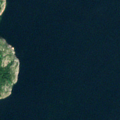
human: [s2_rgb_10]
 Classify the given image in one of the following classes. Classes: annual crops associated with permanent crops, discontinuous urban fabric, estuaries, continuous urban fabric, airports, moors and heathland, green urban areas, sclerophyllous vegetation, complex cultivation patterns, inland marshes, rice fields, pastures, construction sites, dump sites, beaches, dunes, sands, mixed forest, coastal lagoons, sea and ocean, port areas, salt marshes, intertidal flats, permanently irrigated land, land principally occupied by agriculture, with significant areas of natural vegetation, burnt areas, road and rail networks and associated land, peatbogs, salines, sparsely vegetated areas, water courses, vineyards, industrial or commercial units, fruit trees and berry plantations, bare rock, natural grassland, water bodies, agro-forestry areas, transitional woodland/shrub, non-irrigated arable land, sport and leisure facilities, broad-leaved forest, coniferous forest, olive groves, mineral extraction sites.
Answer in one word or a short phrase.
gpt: mixed forest, sea and ocean